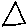
Label: triangle